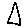
Label: triangle